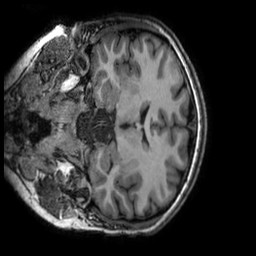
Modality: T1w
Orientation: coronal
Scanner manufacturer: ge
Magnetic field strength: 3 T
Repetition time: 0.008772 s
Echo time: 0.003812 s